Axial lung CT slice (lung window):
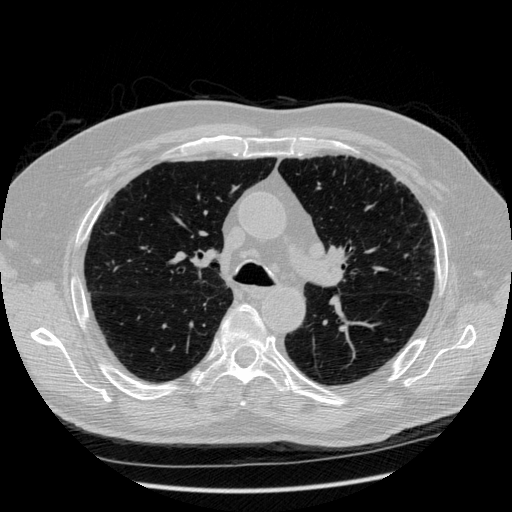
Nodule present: no